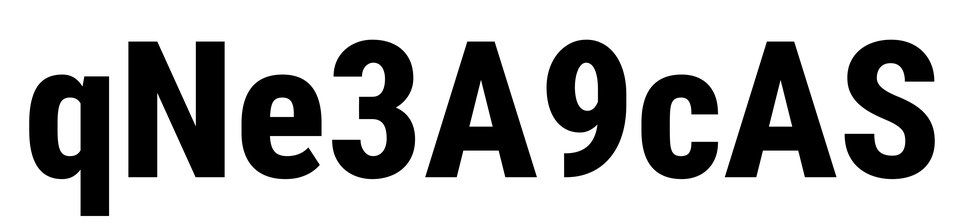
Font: Roboto_Condensed_ExtraBold